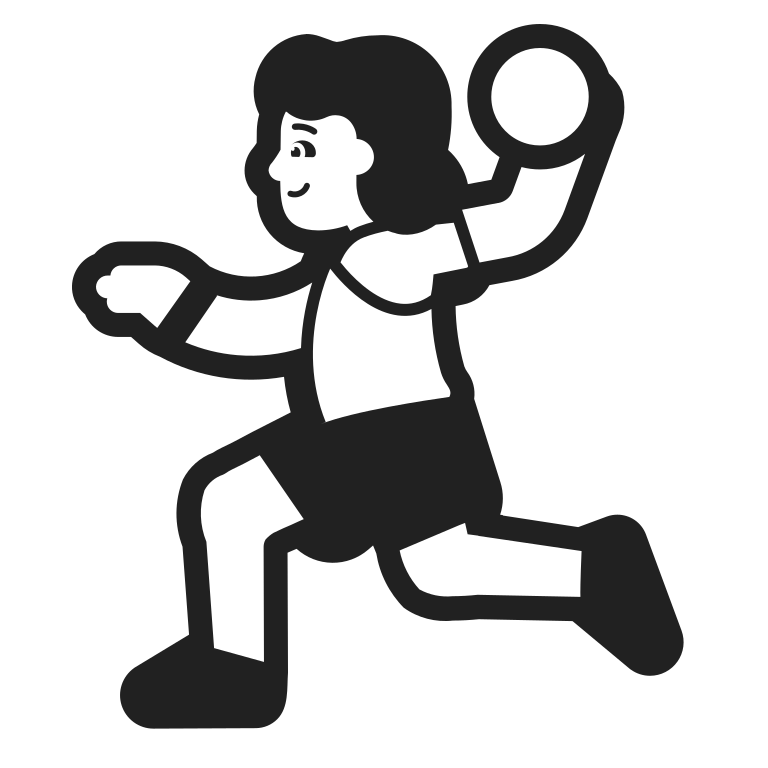
woman playing handball high contrast default